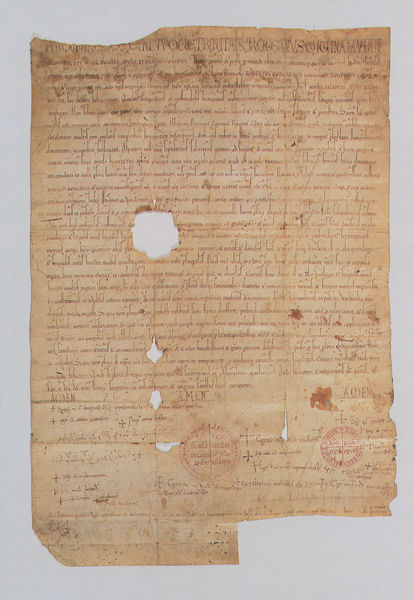
Titel: Ind. III Palermo/ Tabulario Capella Pal.
Schlagwörter: braun, rot, signatur, kirche, blatt, schrift, steil, bischof, unterschrift, buch, kloster, kreuz, loch, seite, text, initiale, stempel, gebet, vertrag, tinte, löcher, fleck, buchseite, flecken, fragment, pergament, kreuze, brief, schreiben, mittelalter, schriftrolle, zeilen, schriftstück, siegel, urkunde, knick, handschrift, beschädigung, dokument, latein, quelle, signaturen, restaurierung, beschädigt, felck, schriftstücke, löchrig, minuskel, lächer, beschnitten, amen, beglaubigung, tintenfraß, quele, amtlich, stempe, unziale, tintenflecken, schazr, kreuzerot, mängel